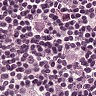
Metastatic tissue present: yes